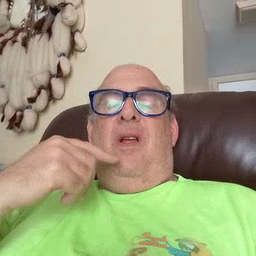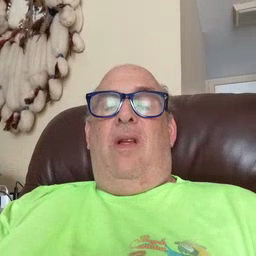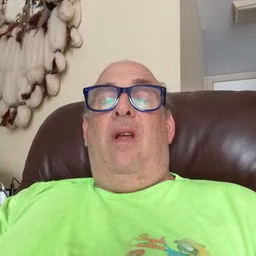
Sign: cry